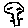
Label: tree